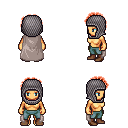
a pixel art fantasy rpg character, female body template, human, tanned skin, gray cape, teal pants, red curly afro hairstyle, chain hood, brown shoes, four views (front, back, left, right), 2x2 character sprite sheet, small pixel art, hard edges, no anti-aliasing